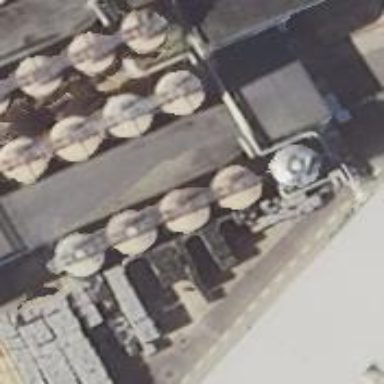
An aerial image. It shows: Storage tank with man-made structure.